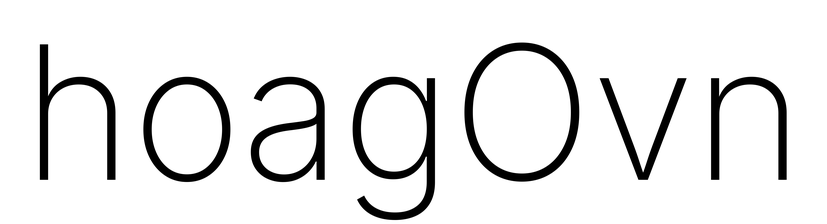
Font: Inter_ExtraLight